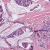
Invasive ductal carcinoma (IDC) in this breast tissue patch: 1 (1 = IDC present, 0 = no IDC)